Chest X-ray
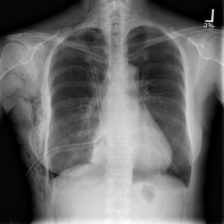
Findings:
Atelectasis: negative
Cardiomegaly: negative
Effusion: negative
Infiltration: negative
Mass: negative
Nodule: negative
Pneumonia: negative
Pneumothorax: positive
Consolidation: negative
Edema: negative
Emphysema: positive
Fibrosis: negative
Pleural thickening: negative
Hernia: negative